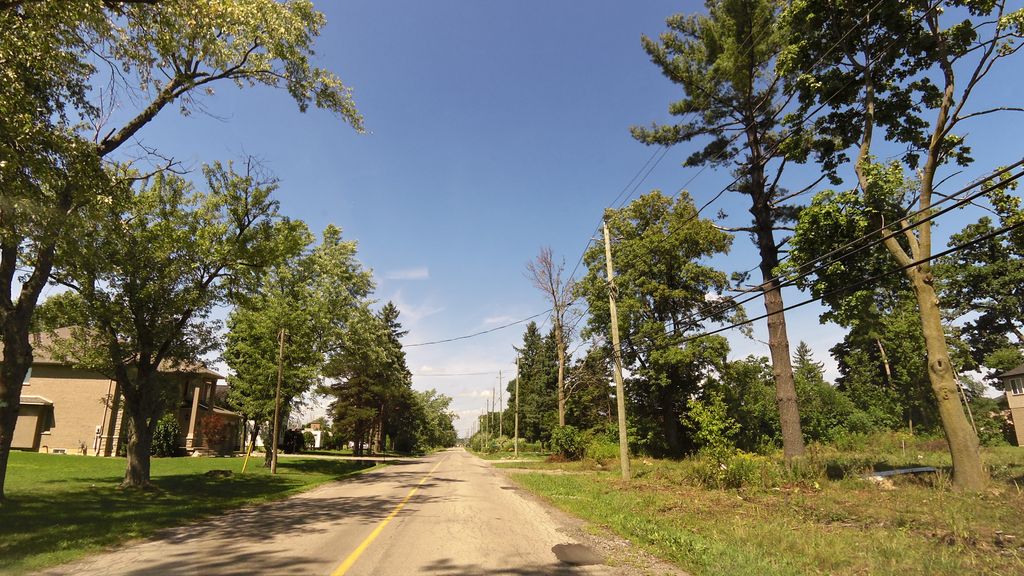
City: hamilton